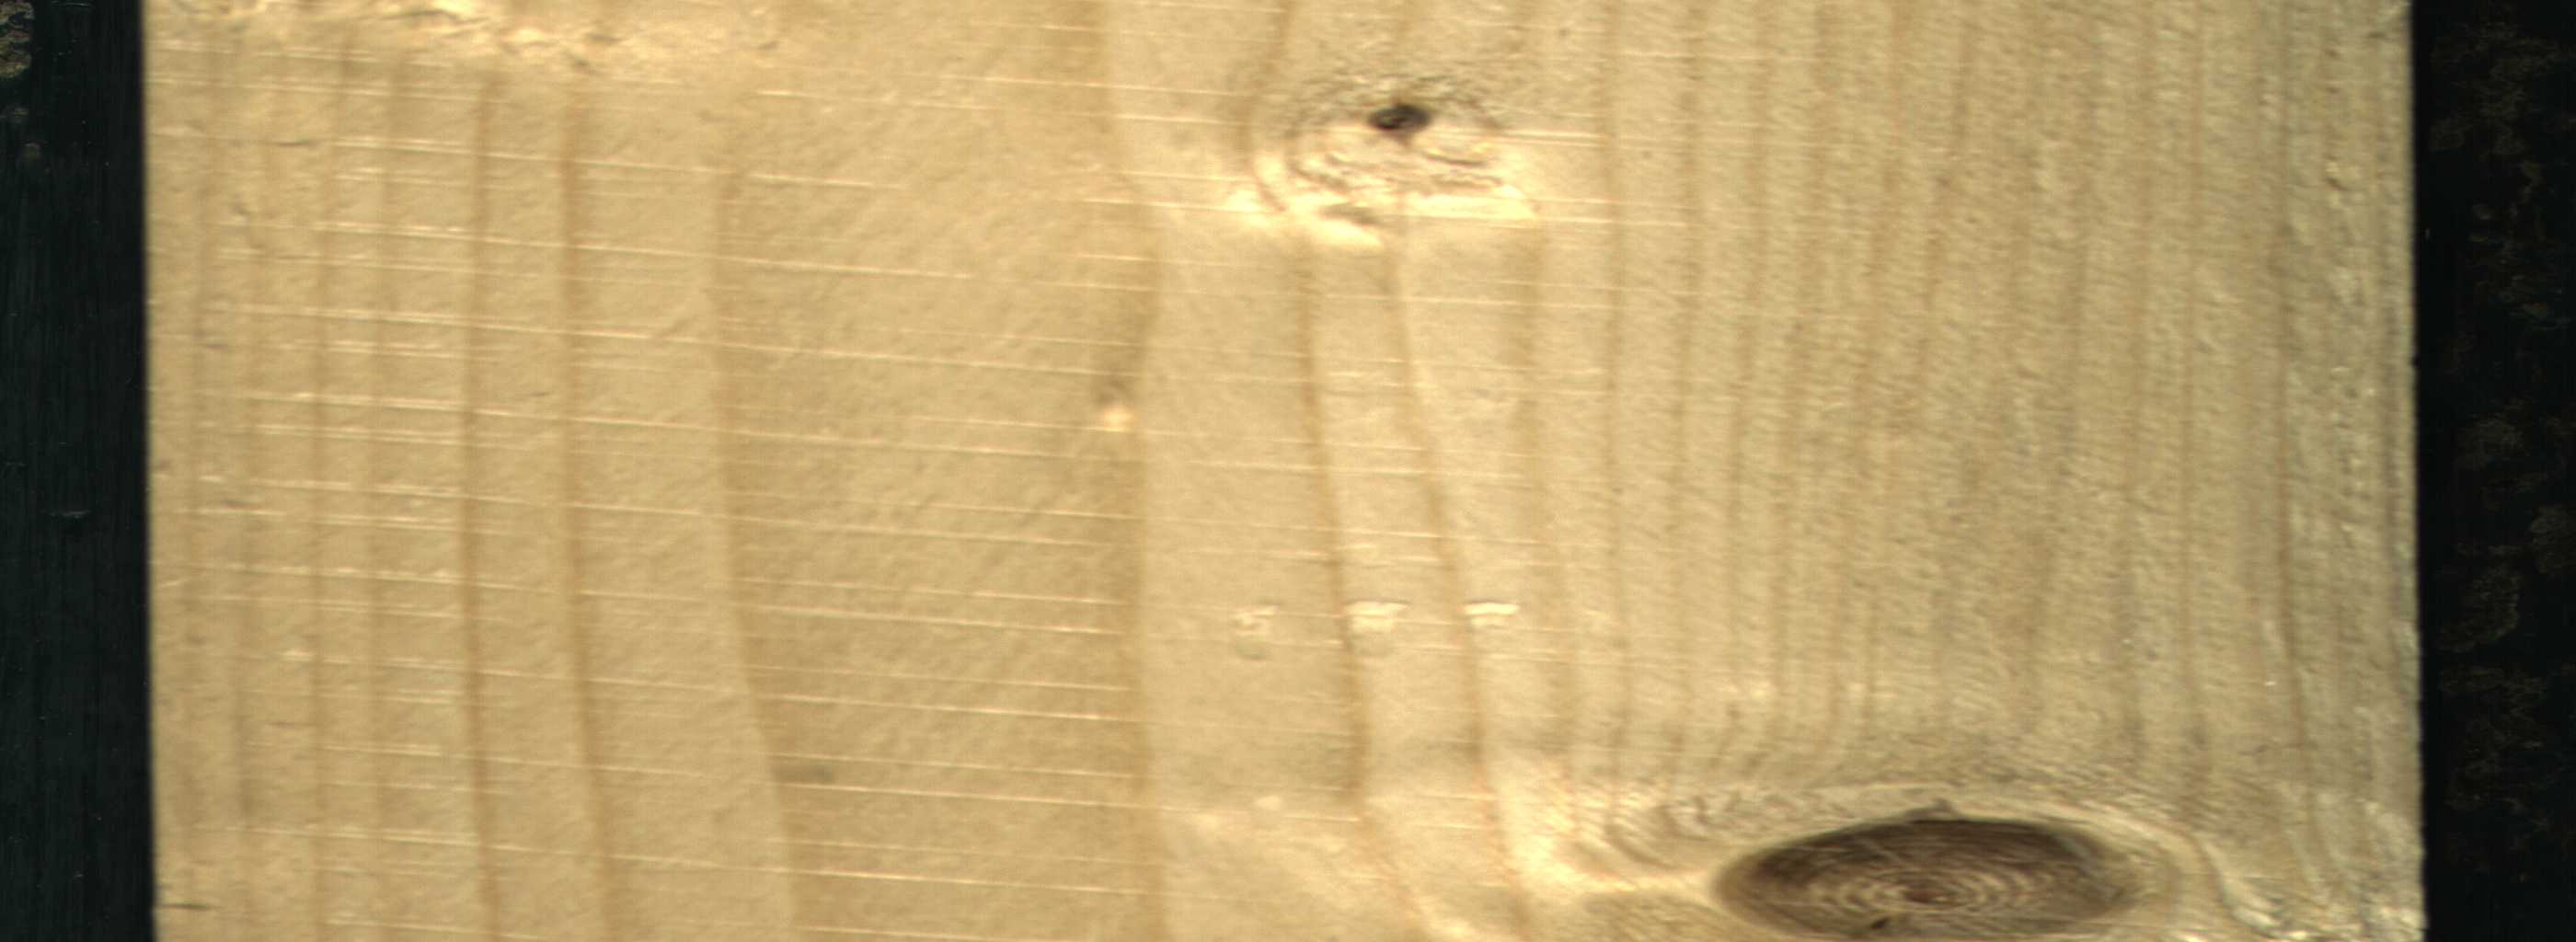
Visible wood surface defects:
Dead_Knot
Dead_Knot
Live_Knot